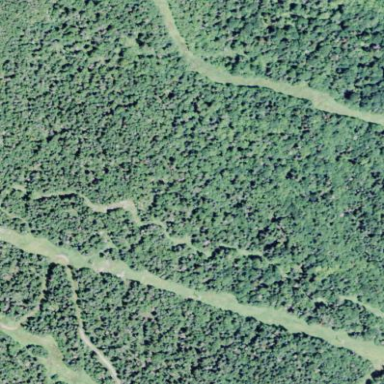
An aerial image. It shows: Lush woodland area covered with trees.